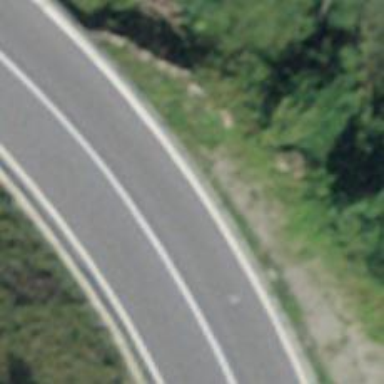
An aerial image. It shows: Secondary road with asphalt surface.